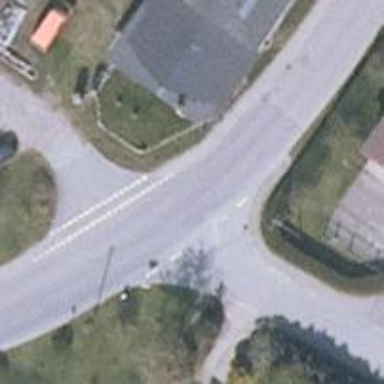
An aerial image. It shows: Asphalt road classified as tertiary.